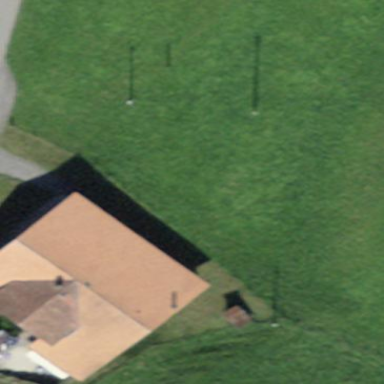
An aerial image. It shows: Farm building.